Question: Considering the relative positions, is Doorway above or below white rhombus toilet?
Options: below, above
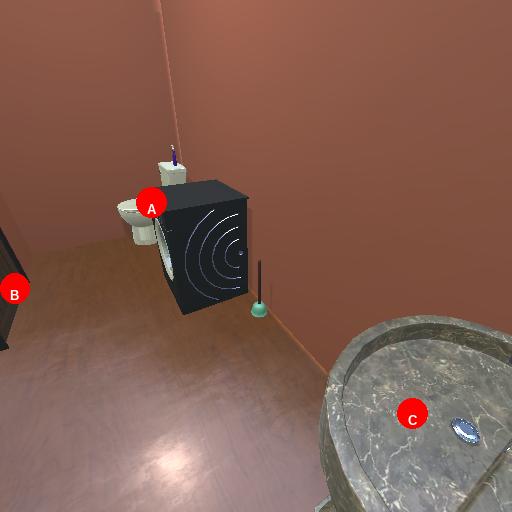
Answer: below